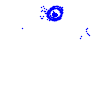
Particle: pion